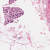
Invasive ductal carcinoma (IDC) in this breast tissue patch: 0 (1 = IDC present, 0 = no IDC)